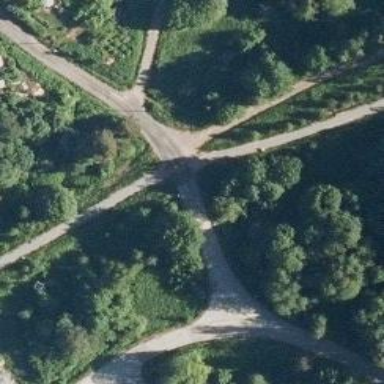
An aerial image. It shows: Cycleway.